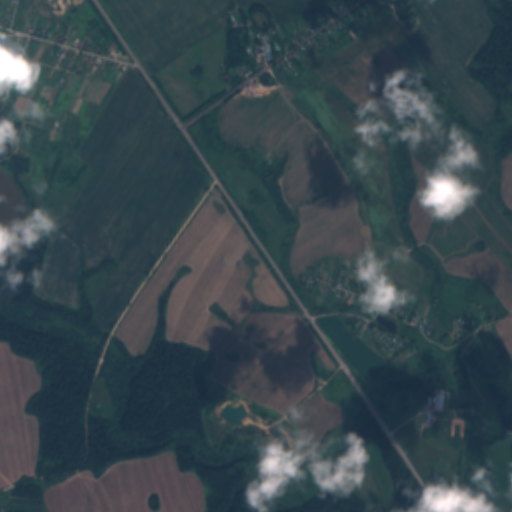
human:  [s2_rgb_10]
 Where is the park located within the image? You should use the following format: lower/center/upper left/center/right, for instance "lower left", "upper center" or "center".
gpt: The park is located in the upper right of the image.
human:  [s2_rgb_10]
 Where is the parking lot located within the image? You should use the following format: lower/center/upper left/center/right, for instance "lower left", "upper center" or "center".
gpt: The parking lot is located in the upper right of the image.
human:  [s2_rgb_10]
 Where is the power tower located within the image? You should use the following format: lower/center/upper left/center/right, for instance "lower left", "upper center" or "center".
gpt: The power tower is located in the lower left of the image.
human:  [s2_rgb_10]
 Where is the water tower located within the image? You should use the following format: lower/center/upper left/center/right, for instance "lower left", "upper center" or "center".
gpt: The water tower is located in the lower right of the image.
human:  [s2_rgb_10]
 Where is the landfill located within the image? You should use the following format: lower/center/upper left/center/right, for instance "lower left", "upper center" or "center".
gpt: There is no landfill in the image.